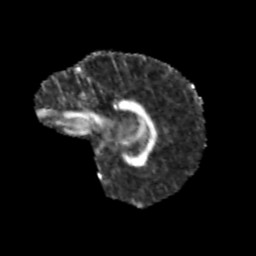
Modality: FA
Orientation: sagittal
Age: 11
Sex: female
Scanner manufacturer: siemens
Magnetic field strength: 3 T
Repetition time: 3.8 s
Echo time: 0.07 s